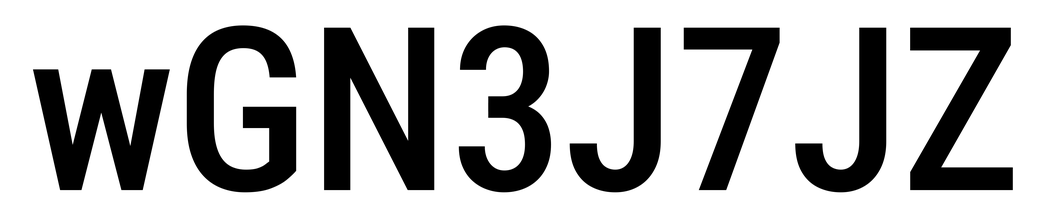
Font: Roboto_Condensed_Medium